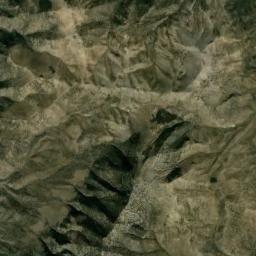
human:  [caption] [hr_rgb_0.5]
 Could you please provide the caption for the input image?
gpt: You can see the veins of the mountain clearly .

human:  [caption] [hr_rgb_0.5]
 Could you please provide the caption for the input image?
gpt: The folded mountain consists of some ridges and valleys and its rocks are yellow .

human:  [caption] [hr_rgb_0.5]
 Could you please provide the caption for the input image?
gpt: The mountains are winding and undulating .

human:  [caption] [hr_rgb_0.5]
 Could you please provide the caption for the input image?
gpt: The mountain is full of green plants with lines of bare land .

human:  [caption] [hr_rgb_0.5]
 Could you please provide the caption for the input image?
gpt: There are some ridges on the brown mountain .